Chest X-ray. View position: AP
Patient age: 64
Patient sex: M
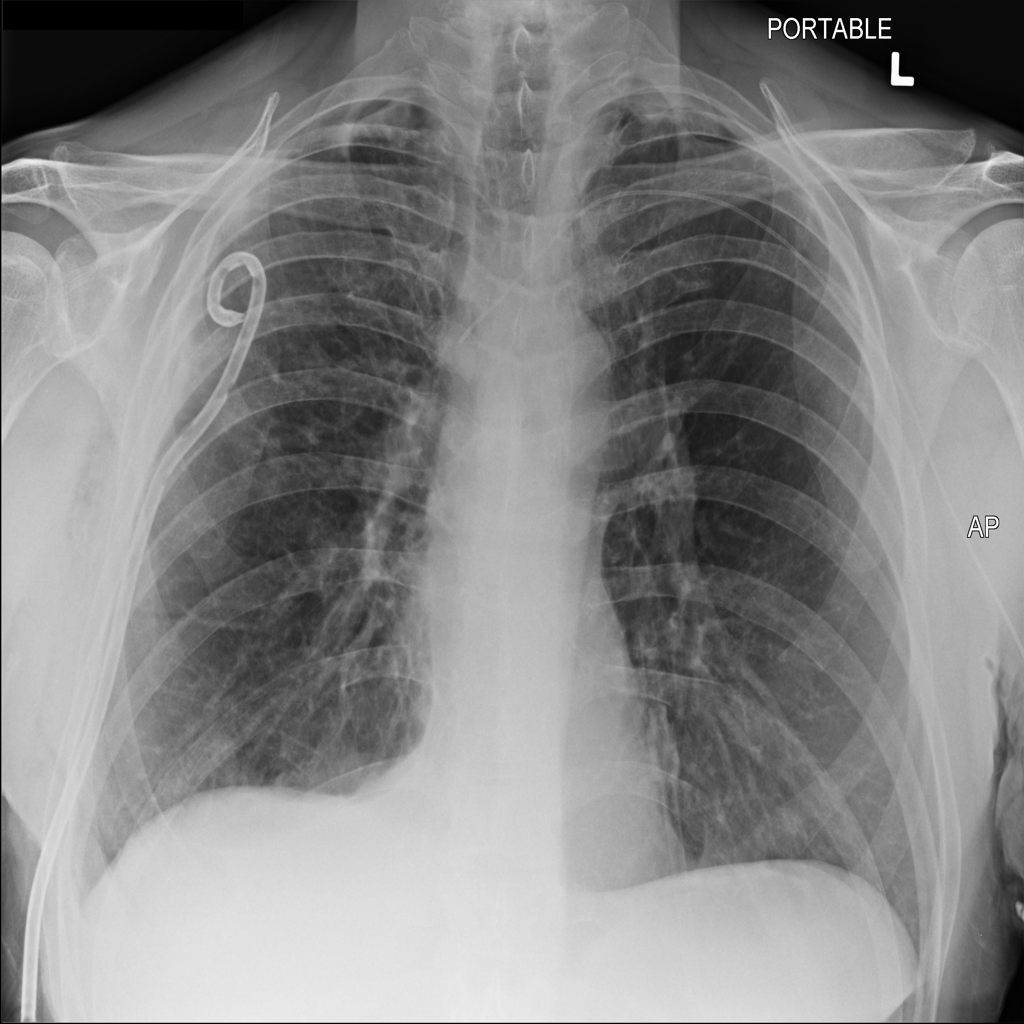
Finding: Pneumothorax